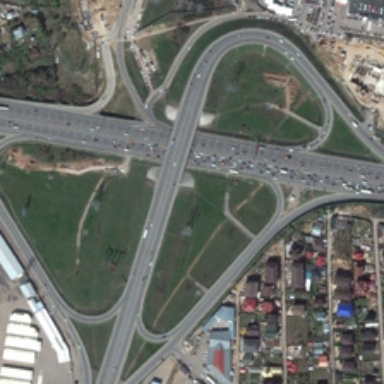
Many buildings and green meadows are near a viaduct .